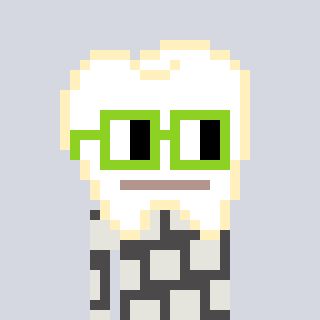
a pixel art character with square light green glasses, a tooth-shaped head and a grayscale-colored body on a cool background